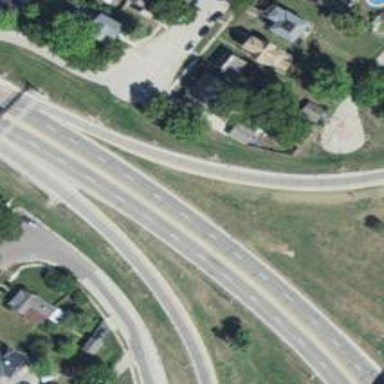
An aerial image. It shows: Trunk link highway.